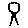
Label: tree